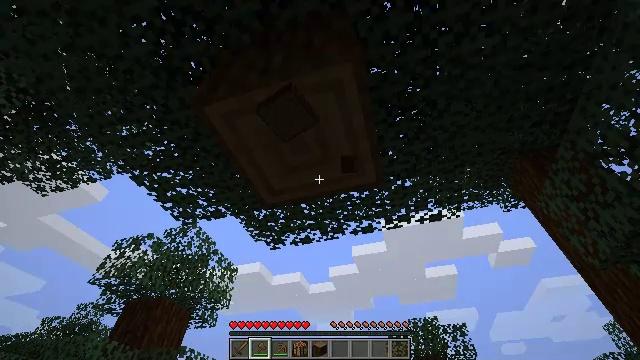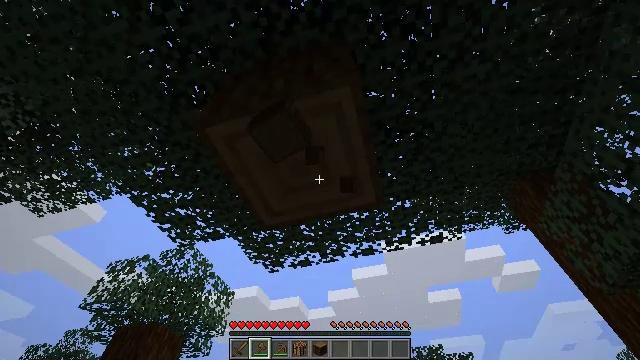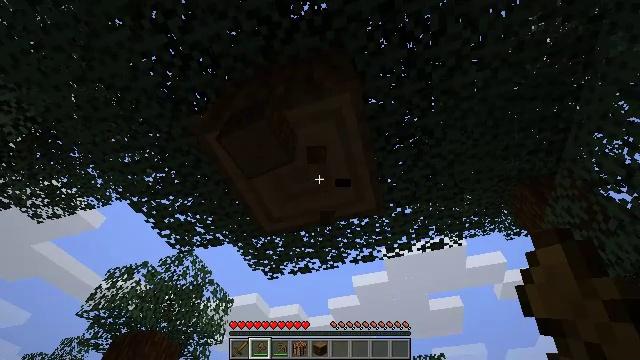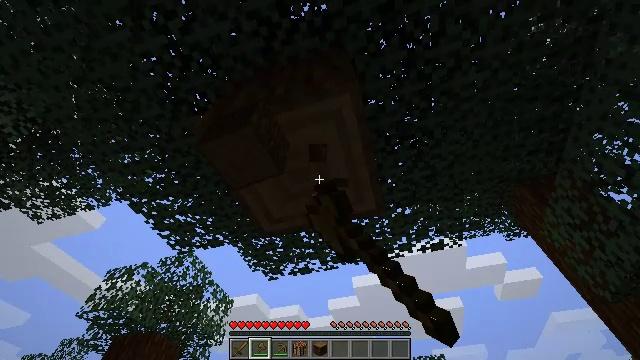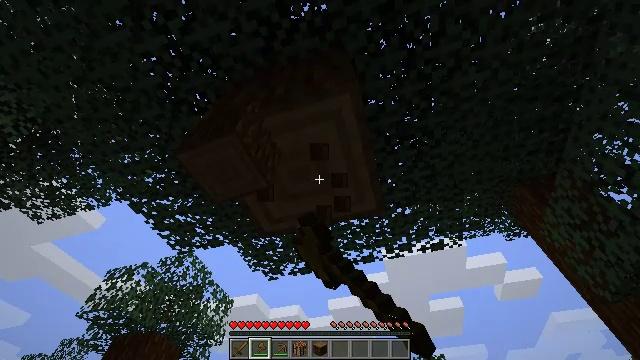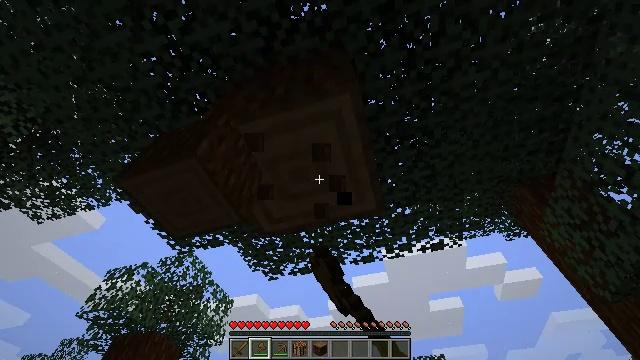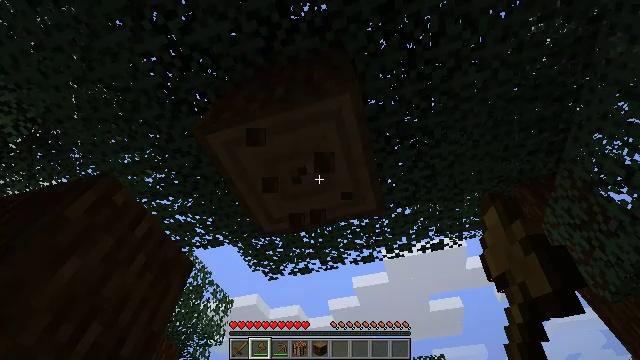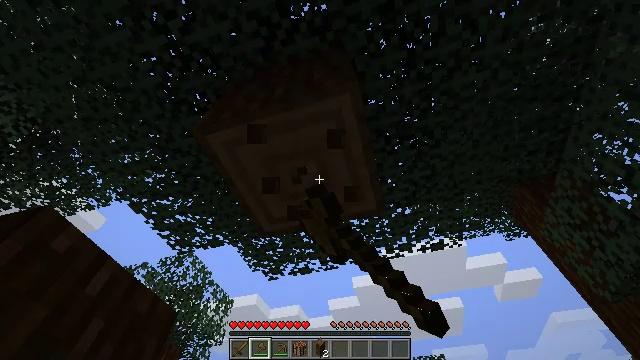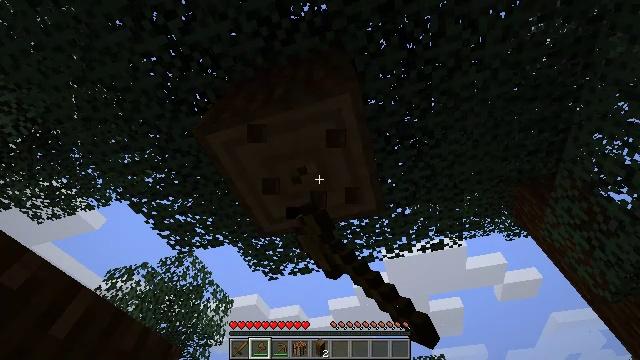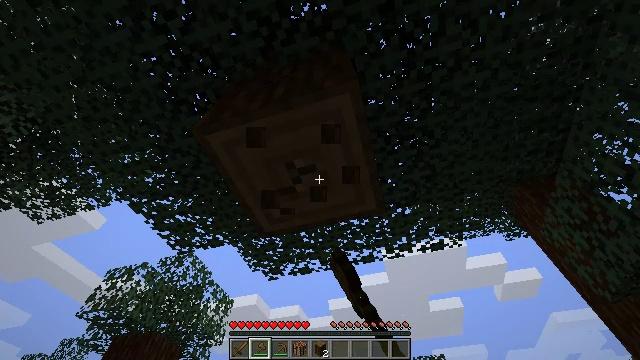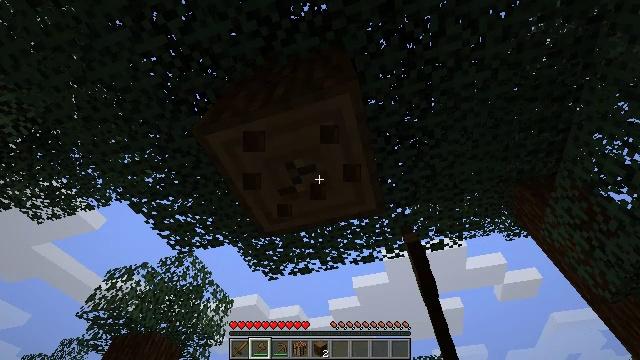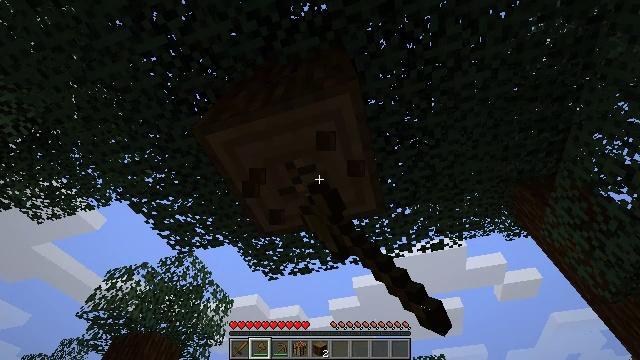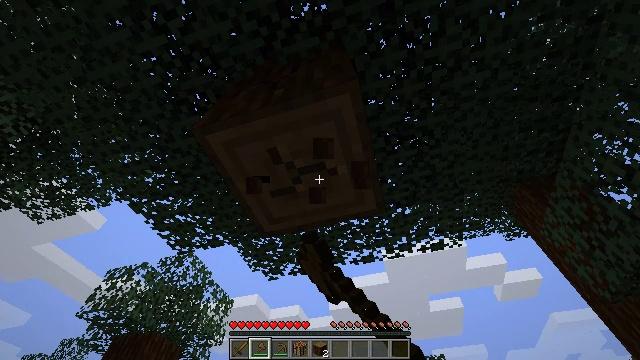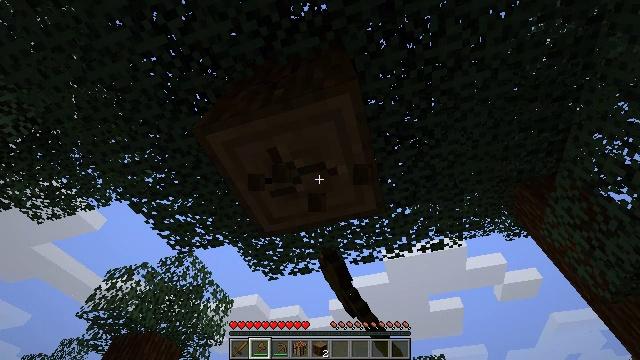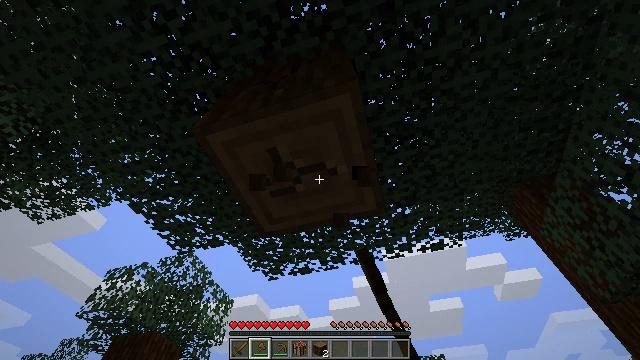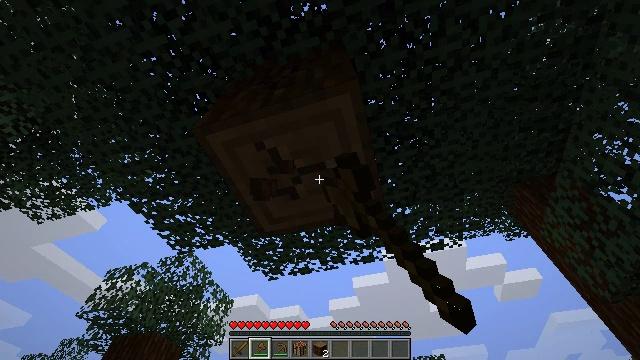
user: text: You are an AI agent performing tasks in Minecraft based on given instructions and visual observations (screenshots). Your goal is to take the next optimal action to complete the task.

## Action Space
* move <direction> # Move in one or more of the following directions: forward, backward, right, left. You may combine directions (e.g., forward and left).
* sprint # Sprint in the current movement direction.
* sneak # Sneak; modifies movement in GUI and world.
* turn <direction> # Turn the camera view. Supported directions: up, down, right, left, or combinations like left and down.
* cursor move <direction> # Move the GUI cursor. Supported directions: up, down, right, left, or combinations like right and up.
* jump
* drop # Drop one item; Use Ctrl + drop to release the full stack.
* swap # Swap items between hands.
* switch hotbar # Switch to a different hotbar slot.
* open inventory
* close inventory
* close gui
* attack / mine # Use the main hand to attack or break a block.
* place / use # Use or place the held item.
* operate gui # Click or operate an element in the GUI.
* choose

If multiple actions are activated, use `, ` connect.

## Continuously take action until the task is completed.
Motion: motion action
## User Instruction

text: Harvest the spruce log from a tree trunk.
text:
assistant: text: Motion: turn up, attack / mine
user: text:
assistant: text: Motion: turn up, attack / mine
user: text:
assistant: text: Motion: attack / mine
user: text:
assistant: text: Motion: attack / mine
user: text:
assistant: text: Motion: attack / mine
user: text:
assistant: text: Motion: attack / mine
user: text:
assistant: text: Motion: attack / mine
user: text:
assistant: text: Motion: attack / mine
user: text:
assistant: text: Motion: attack / mine
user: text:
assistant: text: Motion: attack / mine
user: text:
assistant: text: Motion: attack / mine
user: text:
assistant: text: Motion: attack / mine
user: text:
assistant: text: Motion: attack / mine
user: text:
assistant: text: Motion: attack / mine
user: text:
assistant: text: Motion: attack / mine
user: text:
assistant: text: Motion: attack / mine
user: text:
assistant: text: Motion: attack / mine
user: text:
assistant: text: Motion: attack / mine
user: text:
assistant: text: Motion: attack / mine
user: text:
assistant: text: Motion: attack / mine
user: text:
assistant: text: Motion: attack / mine
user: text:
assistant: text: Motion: attack / mine
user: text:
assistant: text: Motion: attack / mine
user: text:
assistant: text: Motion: attack / mine
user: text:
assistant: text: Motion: attack / mine
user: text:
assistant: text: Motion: attack / mine
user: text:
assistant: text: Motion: attack / mine
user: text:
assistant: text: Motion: attack / mine
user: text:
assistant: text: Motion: attack / mine
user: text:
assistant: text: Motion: attack / mine